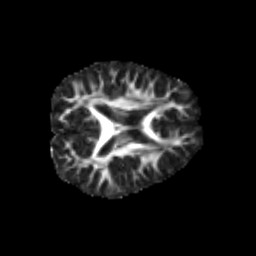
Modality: FA
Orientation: axial
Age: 7
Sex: male
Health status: healthy